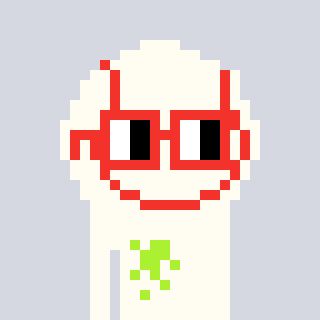
a pixel art character with square red glasses, a baseball ball-shaped head and a grayscale-colored body on a cool background